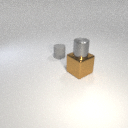
large brown metal cube in front of small gray rubber cylinder